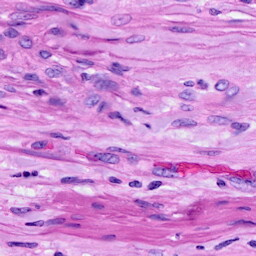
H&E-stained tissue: Ovarian